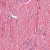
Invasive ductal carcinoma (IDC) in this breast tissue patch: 0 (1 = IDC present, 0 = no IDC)